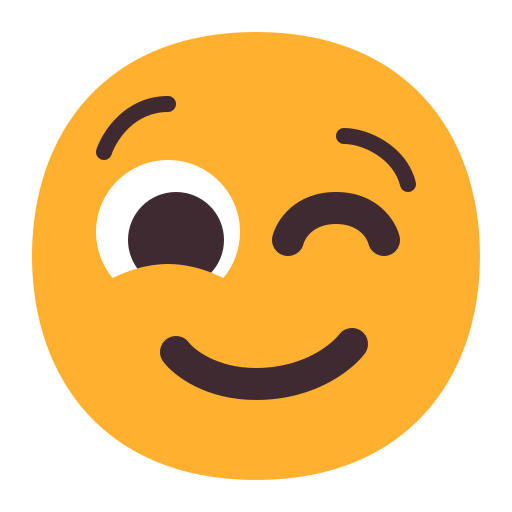
winking face flat